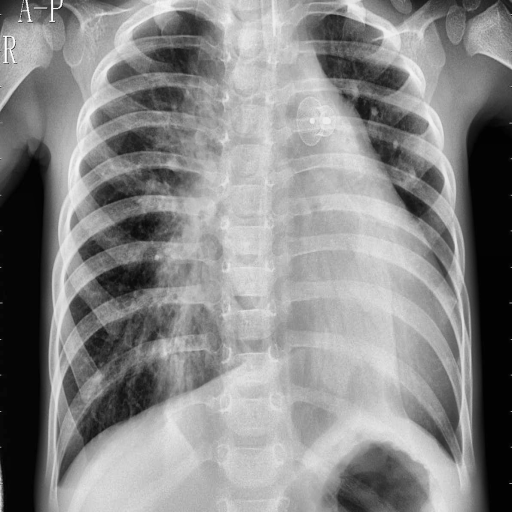
Finding: PNEUMONIA